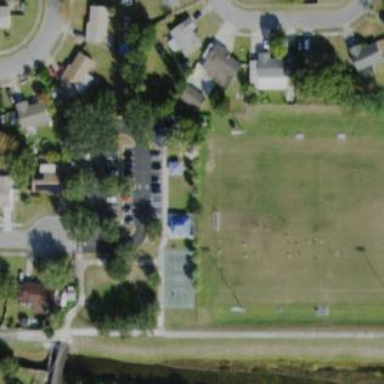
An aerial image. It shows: Soccer pitch designated for leisure and sports activities.